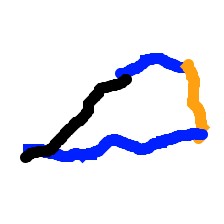
Shape: trapezoid